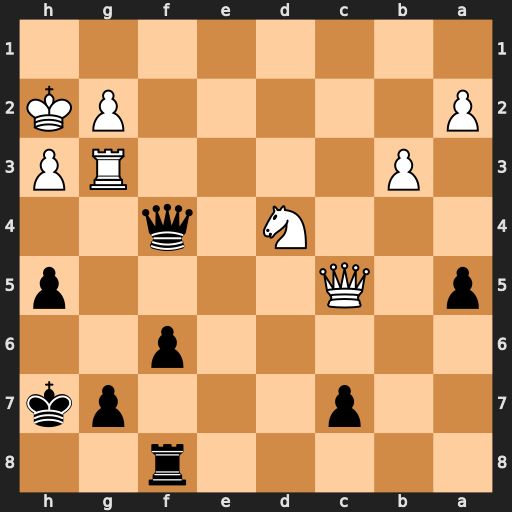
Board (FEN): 5r2/2p3pk/5p2/p1Q4p/3N1q2/1P4RP/P5PK/8
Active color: b
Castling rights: -
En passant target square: -
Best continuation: h4 Qf5+ Qxf5 Rxg7+ Kxg7